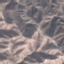
Land use / land cover: HerbaceousVegetation